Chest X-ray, PA view. Patient: 53 years old, sex M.
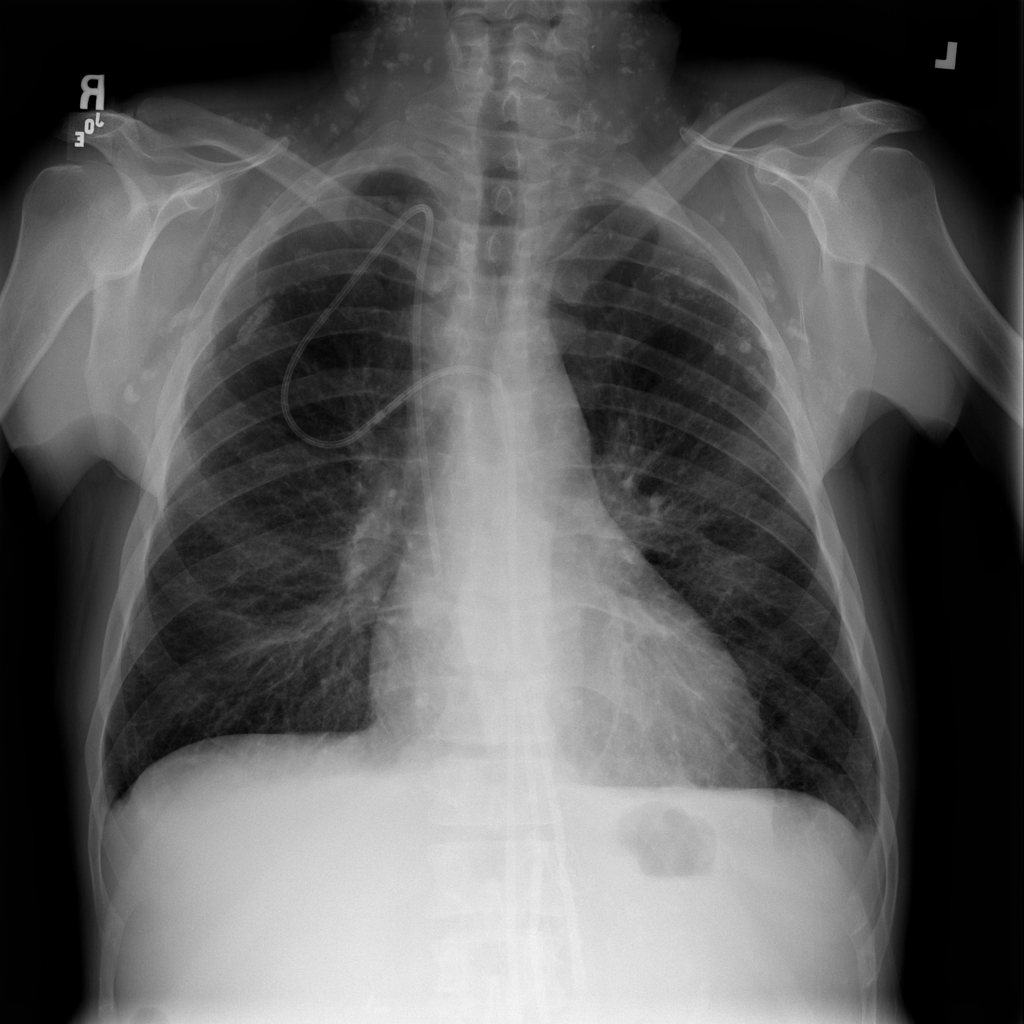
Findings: Infiltration